Question: I remember how to do a formal description of an FSM, but doing one for a PDA looks a little different. Can anyone help explain the circled part? I normally take good notes, but can't seem to find anything on this in my notebook or anywhere else. Any help is appreciated.

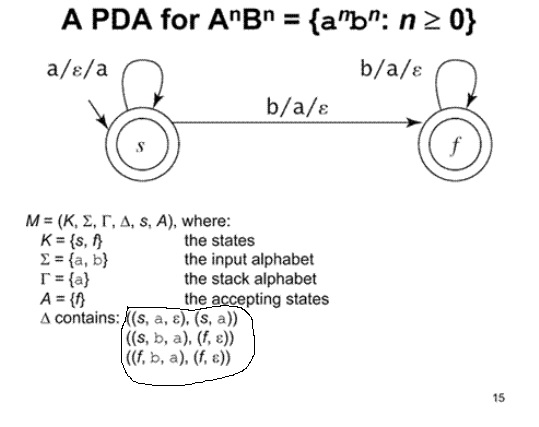
Answer: They are your transitions as the diagram shows.
Have a look <URL>.